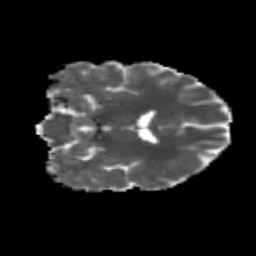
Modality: MD
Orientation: coronal
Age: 24
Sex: female
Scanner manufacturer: siemens
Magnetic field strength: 3 T
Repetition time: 3.5 s
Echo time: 0.113 s